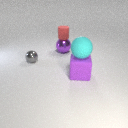
large cyan rubber sphere to the right of small red rubber cylinder